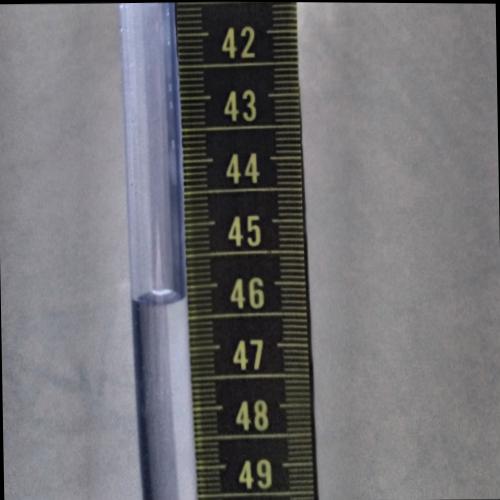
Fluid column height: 46.2 cm